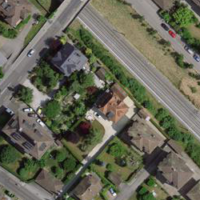
EUNIS habitat code: 54
Species observed at this site:
Viburnum tinus